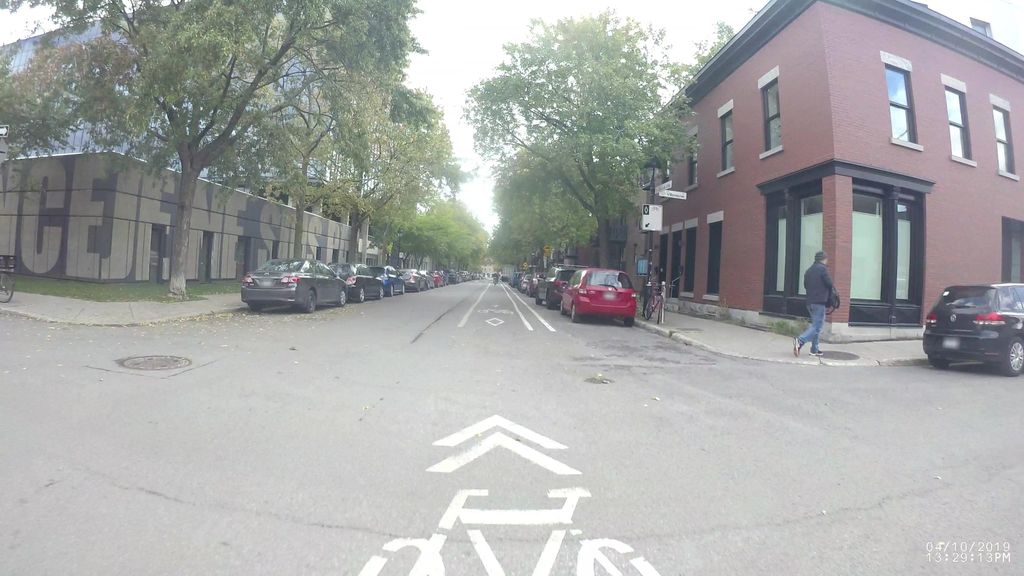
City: montreal